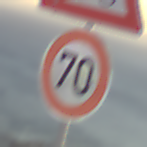
Verkehrszeichen: Geschwindigkeit70
Zusatzzeichen oben: RadverkehrRechts
Umgebung: Outdoor, RoadRail
Tageszeit: SunriseSunset
Wetter: PartlyCloudy
Licht: Natural
Jahreszeit: NotSpecified
Kontrast: HighContrast